Question: Hello guys i have an external file like this :

I want to read all character (include space and new line) to my 2-Dimensional(row and column) array, but i failed to do that. Example, in that file at line 10 and column 1 (the bottom left corner) there is a '/' character. I want to put '/' in my array[9][0] (index in array start from 0 not 1), so every character is located in array as same as the file.
Here is my code :
'''
#include <stdio.h>
int main(void) {
/** my index array variable, i for row and j for column */
int i;
int j;
/** varible to read character */
char c;
/** array for the input. The file will not consist more than 17 rows and 2017 columns*/
char input[17][2017];
/** pointer to a file */
FILE *fp;
/** read that file. (my code and that file are located in the same place) */
fp = fopen("bangun.in", "r");
/** start reading the file */
i = 0;
j = 0;
while ( (c = fgetc(fp)) != EOF){
if (c != 0) {
input[i][j]=c;
}
else if (c == '
') {
input[i][j]=c;
printf("get in");
i++;
}
j++;
}
fclose(fp);
return 0;
}
'''
if my algoritm is worng, could you tell me how to it? my aim is copy all character with the position into my array.
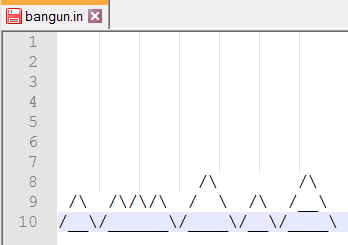
Answer: Your if logic is wrong, if c == 0 (else condition) it will never be a new line.